Question: I am currently trying to generate a table with multiple dropdown options (in a Jupiter Notebook). I have been able to create the scenario but the dropdown buttons work independently, meaning that if I select one dropdown from my 'Decision' dropdown with option 'A' and then select the other downtown 'Sex' with option 'Female' I either get option A or option 2 depending on the button last selected. However, what I really want is to have both filters applied at the same time. So I would get all Decisions 'A' that are 'Female' as filters for my table.
This is my code:
'''
fig = go.Figure(go.Table(header={"values": df_dash.columns,'fill_color':'navy','align':'left',
'font':dict(color='white', size=12)},
cells={"values": df_dash.T.values,'fill_color':'white','align':'left'}))
fig.update_layout(
updatemenus=[
{
"y": 1 - (i / 5),
"buttons": [
{
"label": c,
"method": "restyle",
"args": [
{
"cells": {
"values": df_dash.T.values
if c == "All"
else df_dash.loc[df_dash[menu].eq(c)].T.values
}
}
],
}
for c in ["All"] + df_dash[menu].unique().tolist()
],
}
for i, menu in enumerate(["Decision", "Sex",])
]
)
'''
And this is how it looks:

Any ideas what am I doing wrong or what can I add to make both buttons actively filtering my df table at the same time?
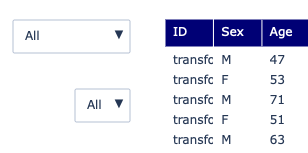
Answer: Based on <URL> in the plotly forums, you cannot create buttons that are dependent on each other.
The best you could probably do is create one dropdown with every possible combination in your current 'Decision' and 'Sex' dropdowns - which I understand probably isn't ideal.
If you are willing to use 'plotly-dash', then it is possible as you can create two dropdowns that are inputs to a basic callback that updates the fig, as shown in <URL> in the plotly-dash documentation